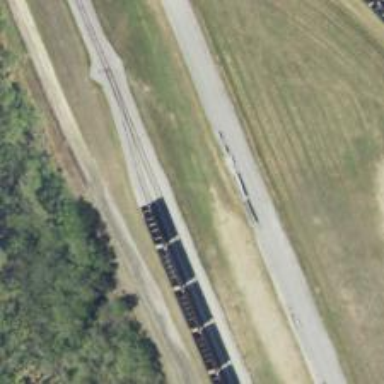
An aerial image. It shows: Railway yard used for servicing trains.